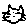
Label: cat